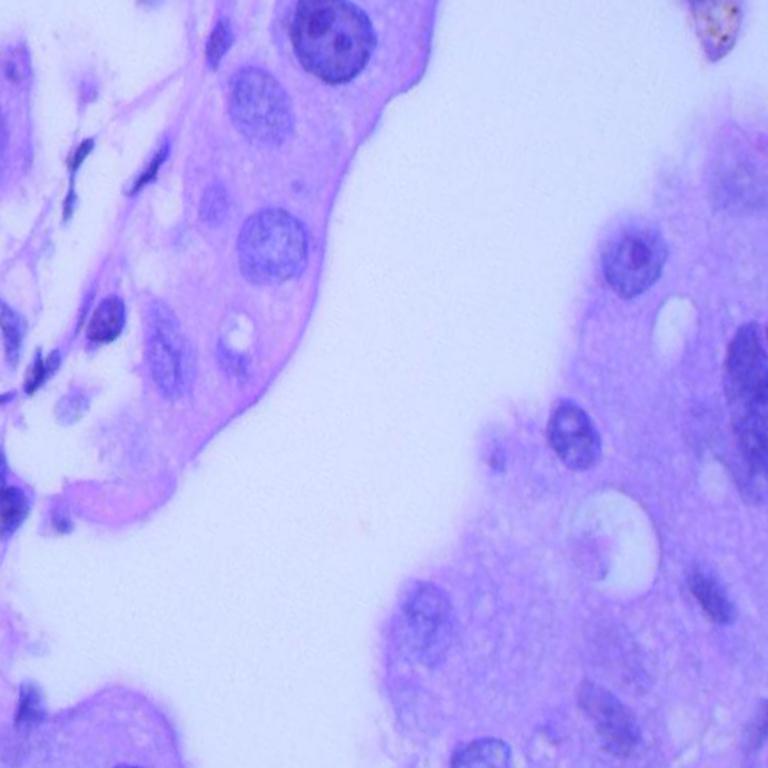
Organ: lung
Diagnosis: adenocarcinomas